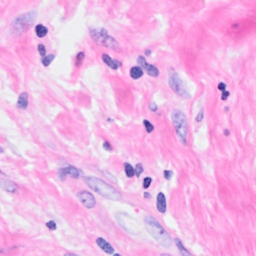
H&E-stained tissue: Breast